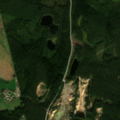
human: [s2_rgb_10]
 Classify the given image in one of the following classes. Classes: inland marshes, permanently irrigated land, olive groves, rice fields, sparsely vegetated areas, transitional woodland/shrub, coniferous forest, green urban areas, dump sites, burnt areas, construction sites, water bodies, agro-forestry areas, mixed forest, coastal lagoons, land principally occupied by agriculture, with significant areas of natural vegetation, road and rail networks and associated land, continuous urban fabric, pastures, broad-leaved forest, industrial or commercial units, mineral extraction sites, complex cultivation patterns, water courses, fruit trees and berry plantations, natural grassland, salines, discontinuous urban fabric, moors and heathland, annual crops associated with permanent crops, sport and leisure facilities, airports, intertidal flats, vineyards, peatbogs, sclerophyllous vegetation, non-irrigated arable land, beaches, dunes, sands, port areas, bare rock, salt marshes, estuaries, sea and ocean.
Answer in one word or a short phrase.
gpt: mineral extraction sites, non-irrigated arable land, land principally occupied by agriculture, with significant areas of natural vegetation, coniferous forest, mixed forest